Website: macys
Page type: billing-address
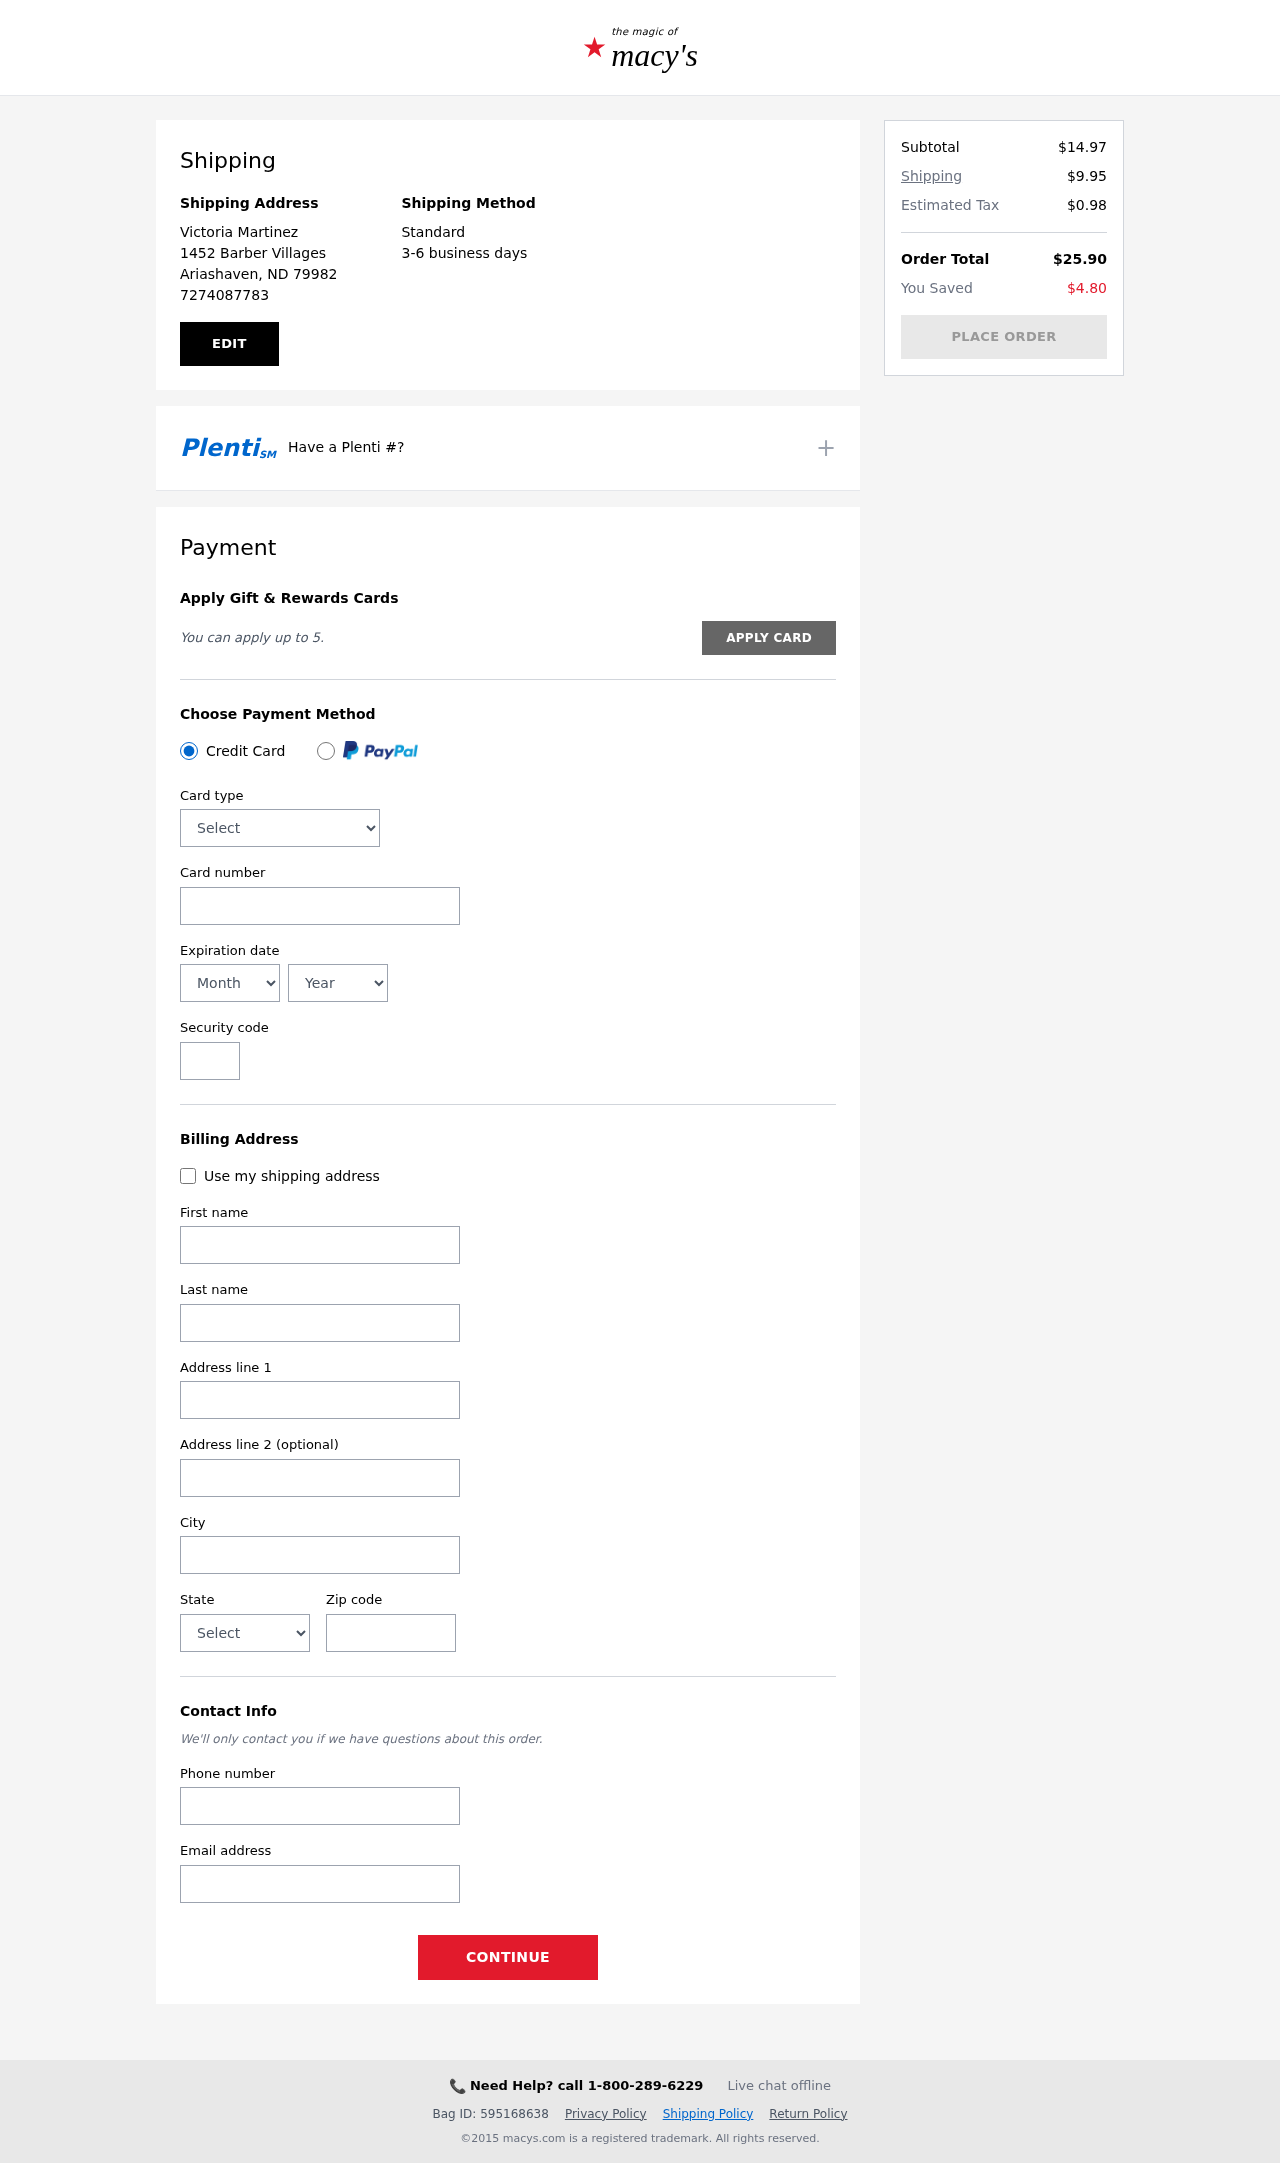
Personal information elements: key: PII_CARD_CVV
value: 048
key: PII_CARD_EXPIRY_MONTH
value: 07
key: PII_CARD_EXPIRY_YEAR
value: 28
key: PII_CARD_NUMBER
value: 6011 3312 9768 9682
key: PII_CARD_TYPE
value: Discover
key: PII_CITY
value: Ariashaven
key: PII_CITY_STATE_ZIP
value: Ariashaven, ND 79982
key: PII_EMAIL
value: victoria_martinez@hotmail.com
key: PII_FIRSTNAME
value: Victoria
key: PII_FULLNAME
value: Victoria Martinez
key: PII_LASTNAME
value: Martinez
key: PII_PHONE
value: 7274087783
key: PII_POSTCODE
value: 79982
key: PII_STATE
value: North Dakota
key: PII_STREET
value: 1452 Barber Villages
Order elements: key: ORDER_SUBTOTAL
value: $14.97
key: ORDER_SHIPPING_COST
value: $9.95
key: ORDER_TAX
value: $0.98
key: ORDER_TOTAL
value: $25.90
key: ORDER_SAVINGS
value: $4.80